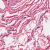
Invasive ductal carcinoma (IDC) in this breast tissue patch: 0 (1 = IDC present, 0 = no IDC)